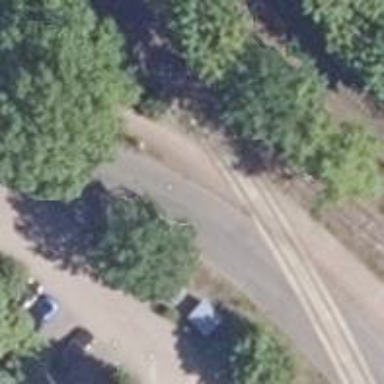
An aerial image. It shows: Uncontrolled railway crossing.